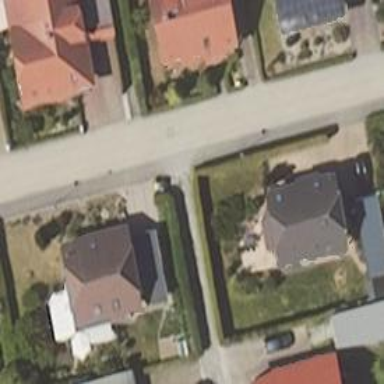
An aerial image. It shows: Residential road with sidewalk on the left side.